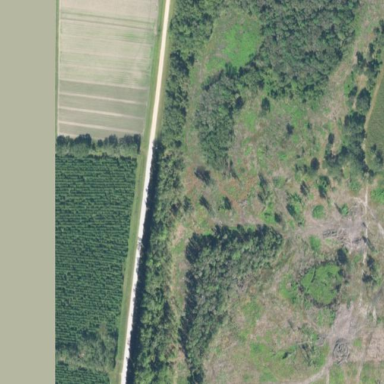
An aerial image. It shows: Mixed leaf woodland.